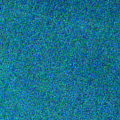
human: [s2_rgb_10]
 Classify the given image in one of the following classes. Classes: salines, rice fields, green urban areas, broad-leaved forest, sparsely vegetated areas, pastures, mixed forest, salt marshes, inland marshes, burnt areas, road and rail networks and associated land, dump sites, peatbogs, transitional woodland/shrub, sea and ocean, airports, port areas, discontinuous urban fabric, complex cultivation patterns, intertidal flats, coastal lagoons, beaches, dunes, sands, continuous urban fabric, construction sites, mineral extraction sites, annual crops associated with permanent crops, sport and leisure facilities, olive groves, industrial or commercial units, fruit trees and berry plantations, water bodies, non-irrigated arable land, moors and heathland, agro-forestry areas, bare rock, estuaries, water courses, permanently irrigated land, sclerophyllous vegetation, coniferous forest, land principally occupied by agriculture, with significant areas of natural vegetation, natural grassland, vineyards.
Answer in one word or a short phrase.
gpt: sea and ocean